Platform: macOS
Application: Chrome
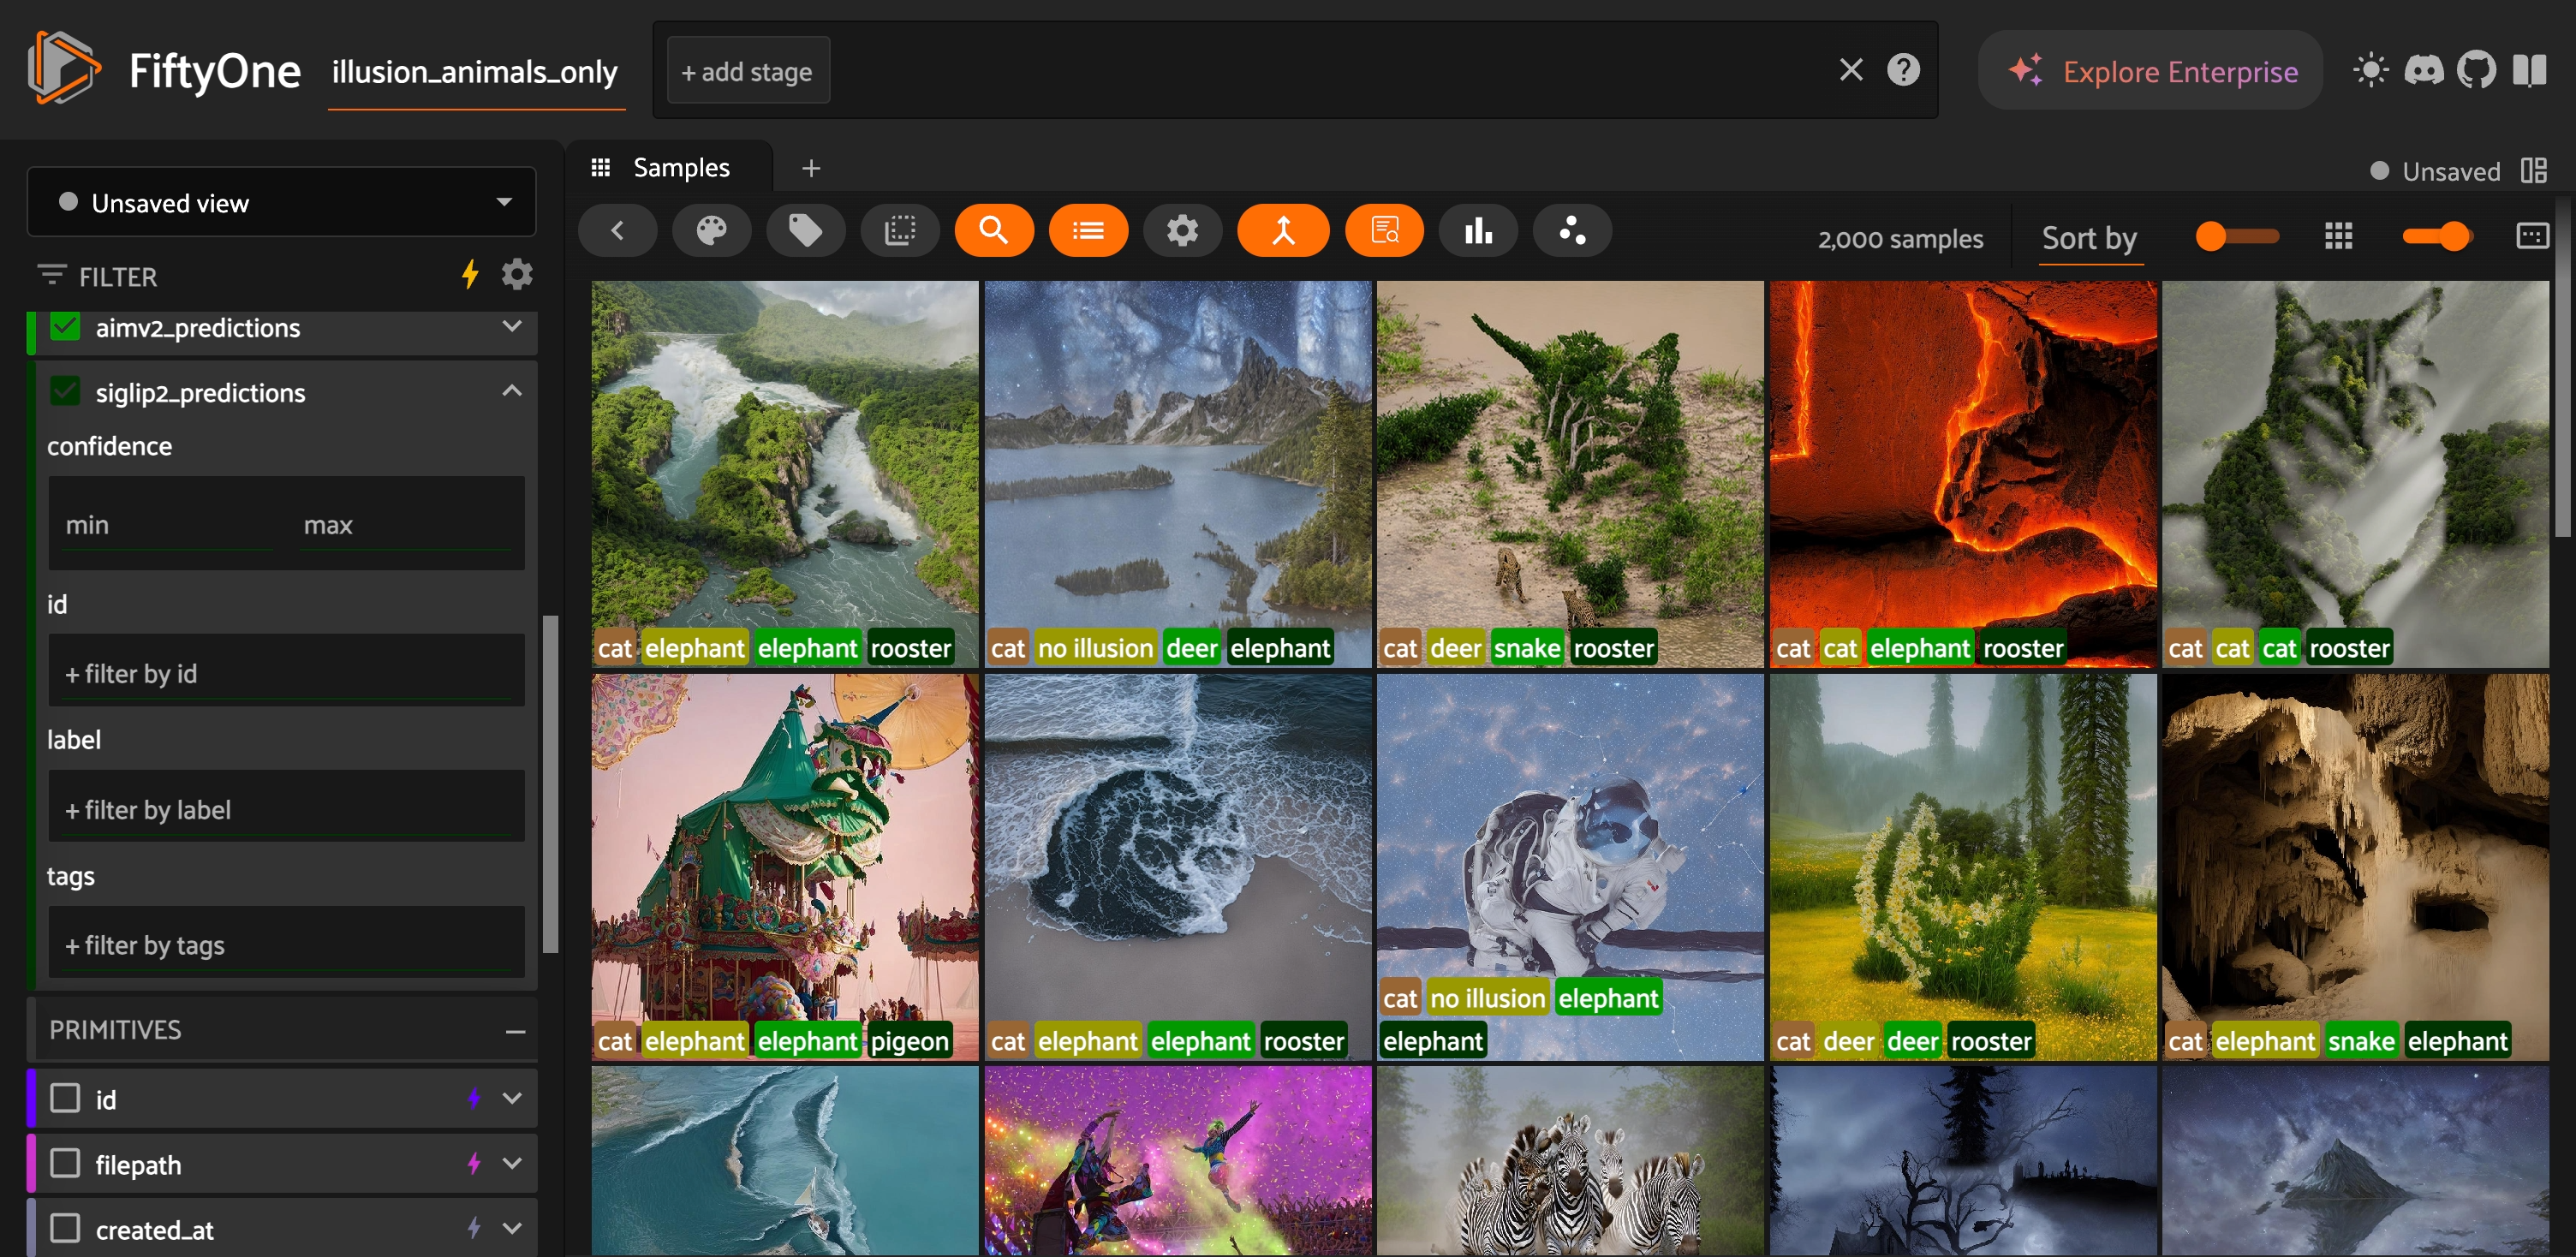
task_description: Open the siglip2_predictions label filter menu
action_type: click
element_info: Menu Item
steps_since_start: 1